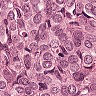
Metastatic tissue present: yes